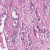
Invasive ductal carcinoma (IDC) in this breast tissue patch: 1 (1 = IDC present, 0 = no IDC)